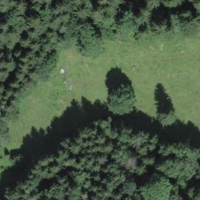
EUNIS habitat code: 43
Species observed at this site:
Campanula trachelium